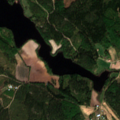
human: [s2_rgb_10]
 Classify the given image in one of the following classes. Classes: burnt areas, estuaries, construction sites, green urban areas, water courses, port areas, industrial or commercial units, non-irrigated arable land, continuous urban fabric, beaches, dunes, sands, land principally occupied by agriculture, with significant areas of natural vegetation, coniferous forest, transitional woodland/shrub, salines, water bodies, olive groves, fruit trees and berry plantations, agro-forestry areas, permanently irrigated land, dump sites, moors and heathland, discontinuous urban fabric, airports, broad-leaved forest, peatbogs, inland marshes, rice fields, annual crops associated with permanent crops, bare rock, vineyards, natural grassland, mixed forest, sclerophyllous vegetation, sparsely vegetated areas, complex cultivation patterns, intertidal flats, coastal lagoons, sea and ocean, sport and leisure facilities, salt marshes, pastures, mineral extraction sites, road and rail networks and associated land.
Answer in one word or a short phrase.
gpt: land principally occupied by agriculture, with significant areas of natural vegetation, coniferous forest, mixed forest, water bodies